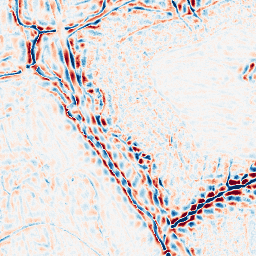
Category: wavelet
Decomposition family: wavelet_dwt
Decomposition parameters: wavelet: db8
level: 3
Upsampling method: bicubic_16x
Upsampling parameters: scale: 16
Upsampling scale: 16